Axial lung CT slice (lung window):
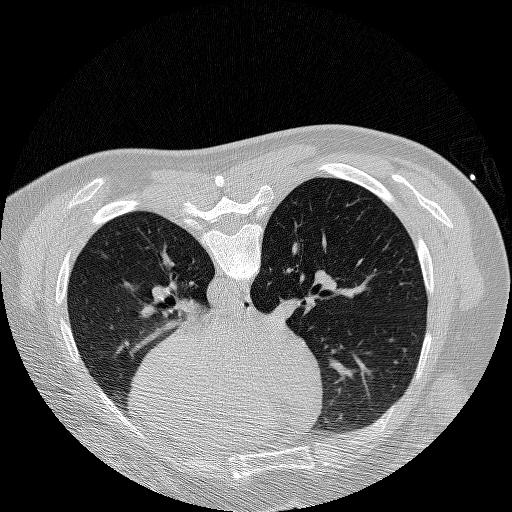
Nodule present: no